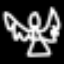
Label: angel